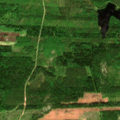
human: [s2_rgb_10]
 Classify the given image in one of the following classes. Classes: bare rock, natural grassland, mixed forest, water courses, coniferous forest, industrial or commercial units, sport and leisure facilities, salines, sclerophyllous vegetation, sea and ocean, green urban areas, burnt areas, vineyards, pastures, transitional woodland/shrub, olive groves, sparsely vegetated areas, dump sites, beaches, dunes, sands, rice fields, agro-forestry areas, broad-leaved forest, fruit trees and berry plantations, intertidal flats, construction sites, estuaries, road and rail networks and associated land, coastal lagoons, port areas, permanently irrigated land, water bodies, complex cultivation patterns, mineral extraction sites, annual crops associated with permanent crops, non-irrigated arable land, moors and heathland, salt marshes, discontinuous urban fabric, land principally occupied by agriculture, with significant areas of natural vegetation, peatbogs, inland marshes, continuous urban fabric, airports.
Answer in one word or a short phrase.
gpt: land principally occupied by agriculture, with significant areas of natural vegetation, coniferous forest, mixed forest, transitional woodland/shrub